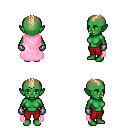
a pixel art fantasy rpg character, female body template, orc, green skin, pink cape, red pants, white blonde short mohawk hairstyle, metal gloves, four views (front, back, left, right), 2x2 character sprite sheet, small pixel art, hard edges, no anti-aliasing